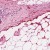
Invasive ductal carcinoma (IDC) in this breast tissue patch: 0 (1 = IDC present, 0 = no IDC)